Question: The script displays a 'Test11' so loaded properly.
Unfortunately, 'Test22' no longer has displayed. Anyone know what might be causing this?
View Details.cshtml,
'''
@model xzy.Models.Album
@{
ViewBag.Title = "Details";
}
<h2>Details</h2>
@using (Html.BeginForm("Details", "Store", FormMethod.Post,
new
{
id = "someID",
data_oneAction = @Url.Action("one")
}))
{
<fieldset
<label for="Formats">Select format</label>
@Html.DropDownList("Formats", ViewBag.Formats as SelectList,
new { id = "FormatsID", @class = "xxx" })
<input type="submit" value="Submit" id="SubmitID" } />
</fieldset>
}
@Scripts.Render("~/bundles/jquery")
<script src="@Url.Content("~/Scripts/first_file.js")"></script>
'''
Script first_file.js,
'''
$(function () {
$('#FormatsID').change(function () {
alert('Test11');
var URL = $('#someID').data('oneAction');
$.getJSON(URL + '/' + $('#FormatsID').val(), function (data) {
alert('Test22');
});
});
});
'''
Browser console,

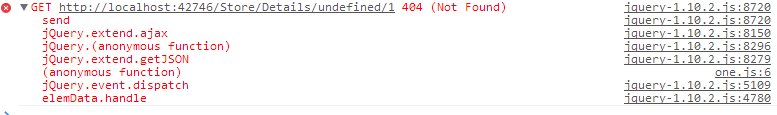
Answer: This piece of code:
'''
var URL = $('#someID').data('oneAction');
'''
Is returning undefined, because it should be:
'''
var URL = $('#someID').attr('data-oneAction');
'''